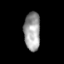
Tissue: skin
Cell type: Epithelial cells
Senescence score: 0.2331
Nuclear area (px): 604
Mean DAPI intensity: 160.735